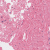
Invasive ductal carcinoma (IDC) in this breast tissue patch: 0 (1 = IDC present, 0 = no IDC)